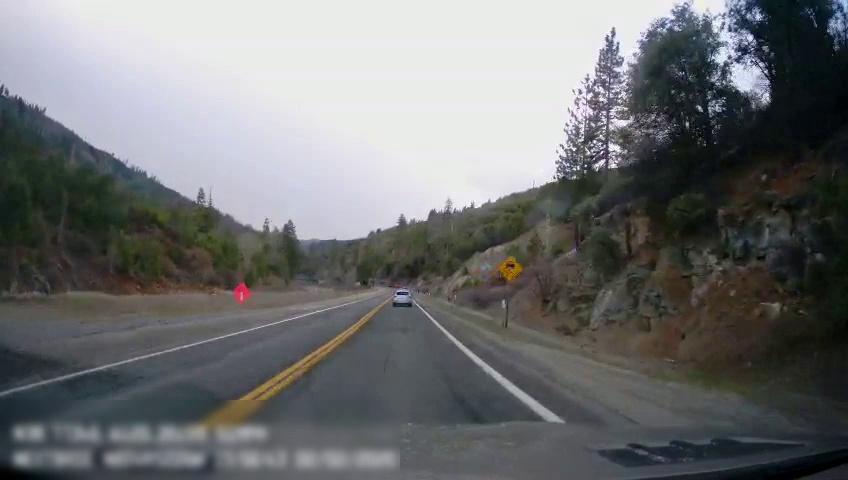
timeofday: Day
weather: Cloudy
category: Drivable Space
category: Vehicles | Car
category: Lanes | Current Lane
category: Lanes | Current Lane
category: Lanes | Opposite Lane
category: Traffic | Signs